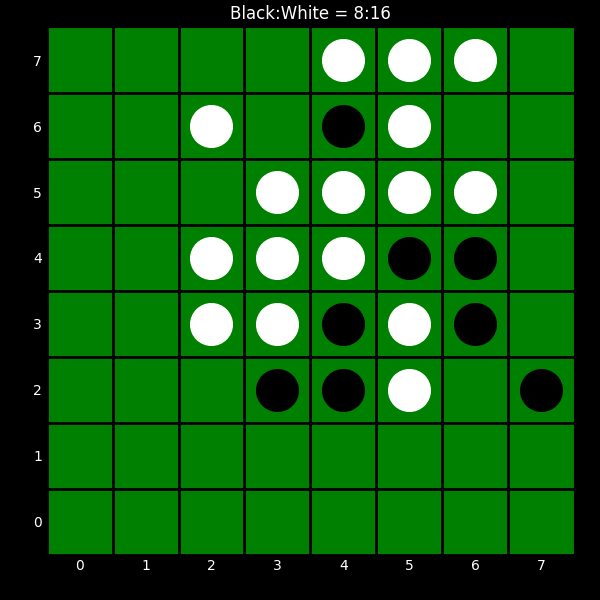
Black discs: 8
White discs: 16